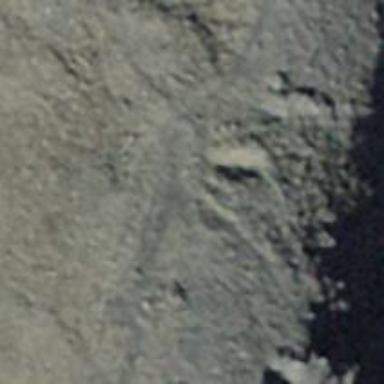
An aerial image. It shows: Path with scree surface.